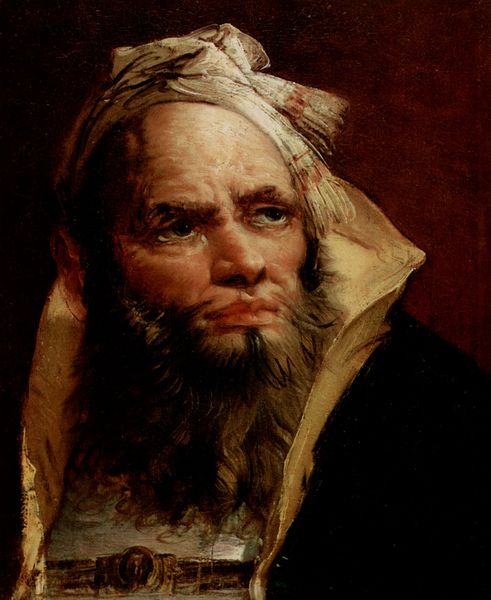
Titel: Kopf eines Orientalen
Künstler: Giovanni Battista Tiepolo
Standort: San Diego (California)
Institution: San Diego Museum of Art
Schlagwörter: dunkel, kopf, mann, schatten, weiß, gelb, ocker, braun, grau, haar, hell, hintergrund, licht, mund, nase, ohr, schmuck, schwarz, stirn, ölbild, blick, gürtel, rot, tuch, beige, haube, malerei, alt, bart, blond, hemd, wand, augen, bärtig, böse, falten, gesicht, inkarnat, kragen, vollbart, bildnis, portrait, porträt, öl, pastos, gold, haare, mantel, kaufmann, augenbrauen, brosche, brustbild, lippen, rosa, seitlich, wangen, wild, kopftuch, finster, glatze, grimmig, medaillon, orient, tizian, ölmalerei, gedreht, rolle, wangenknochen, schauspieler, turban, schief, struppig, delacroix, religion, beduine, orientale, husar, herb, aufe, misstrauisch, kinski, brustbold, erdbeermund, e, verdrießlich, trotzig, verirrter philosoph, skeptiker, schliese